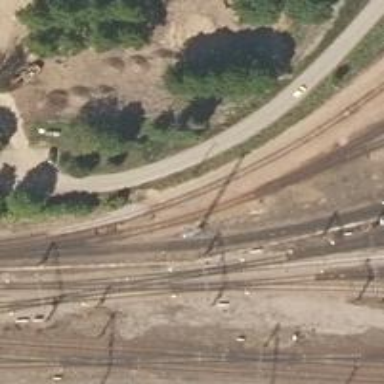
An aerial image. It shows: Railway yard.